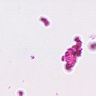
Metastatic tissue present: no